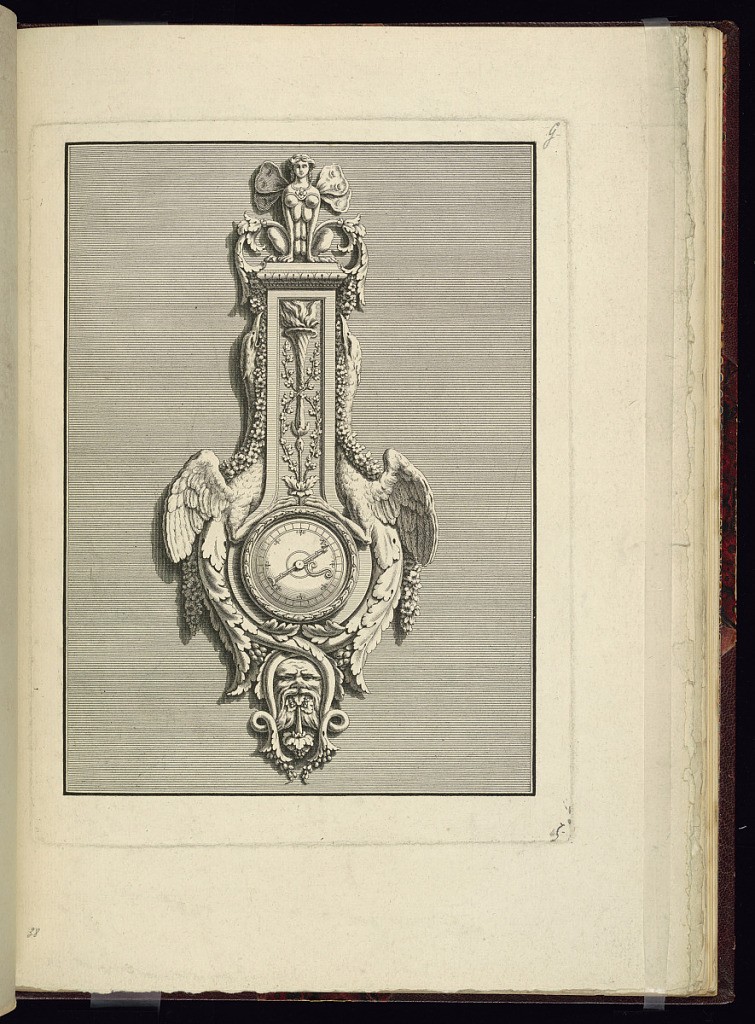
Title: Wall Barometer Design
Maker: Jean François Forty, active 1775 – 1790
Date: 1775–94
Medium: Etching and engraving on paper
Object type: Print
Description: Design for a wall barometer, before lettering, featuring scrolling leaves (rinceaux), fleurons, festoons of flowers, birds, mask (mascaron), flaming torch, and a female creature with wings.